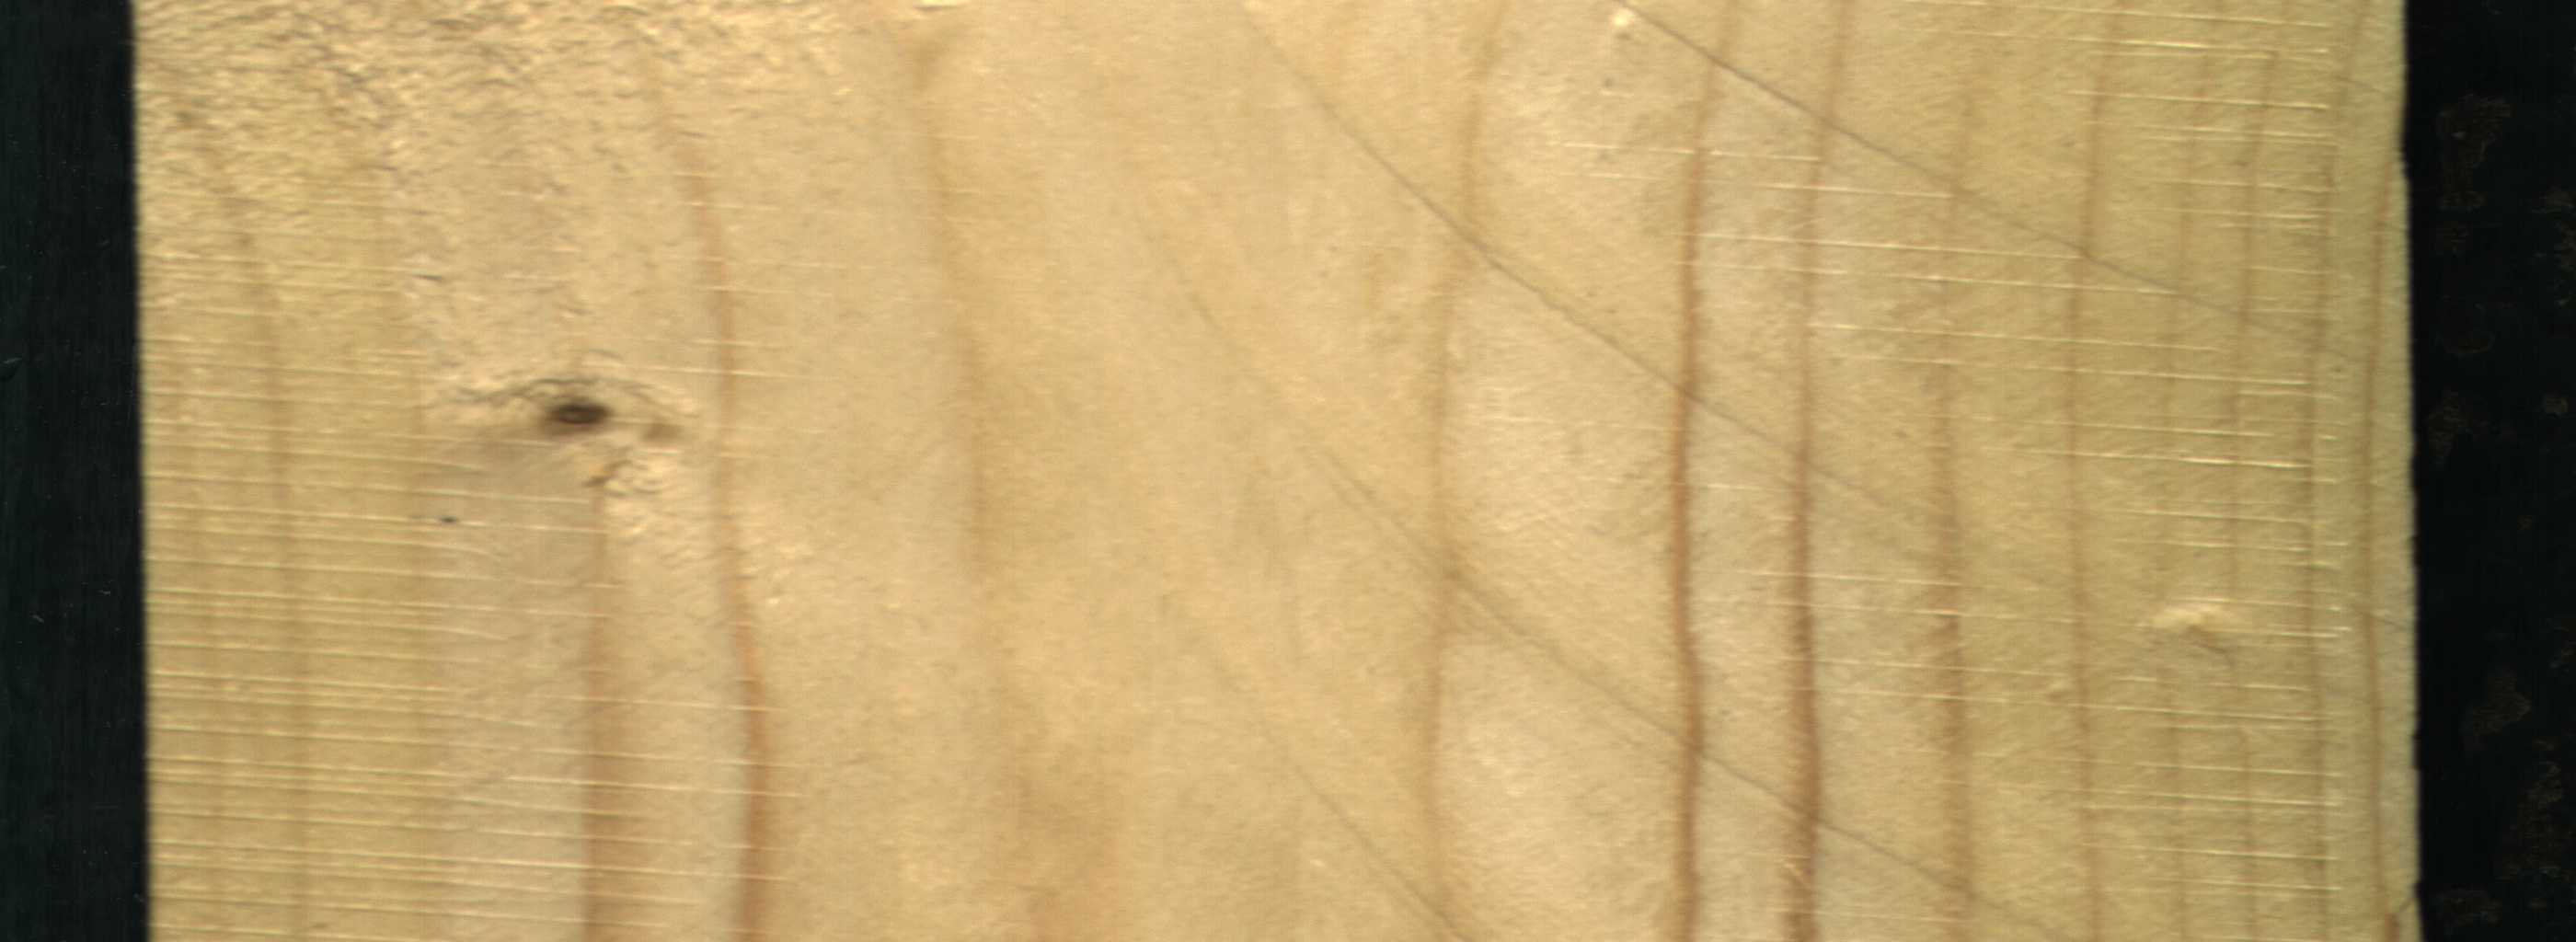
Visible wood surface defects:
Live_Knot